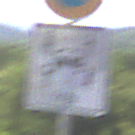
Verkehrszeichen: CarsharingfahrzeugeFrei
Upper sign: AbsolutesHalteverbot
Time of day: MorningAfternoon
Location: Outdoor (RoadRail)
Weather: PartlyCloudy
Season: NotSpecified
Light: Natural